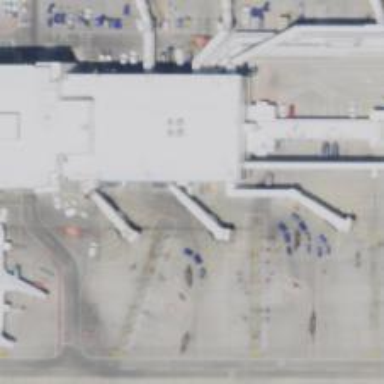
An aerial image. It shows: Airport gate.